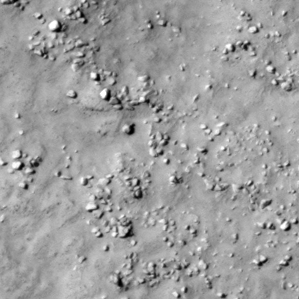
Label: non_frost